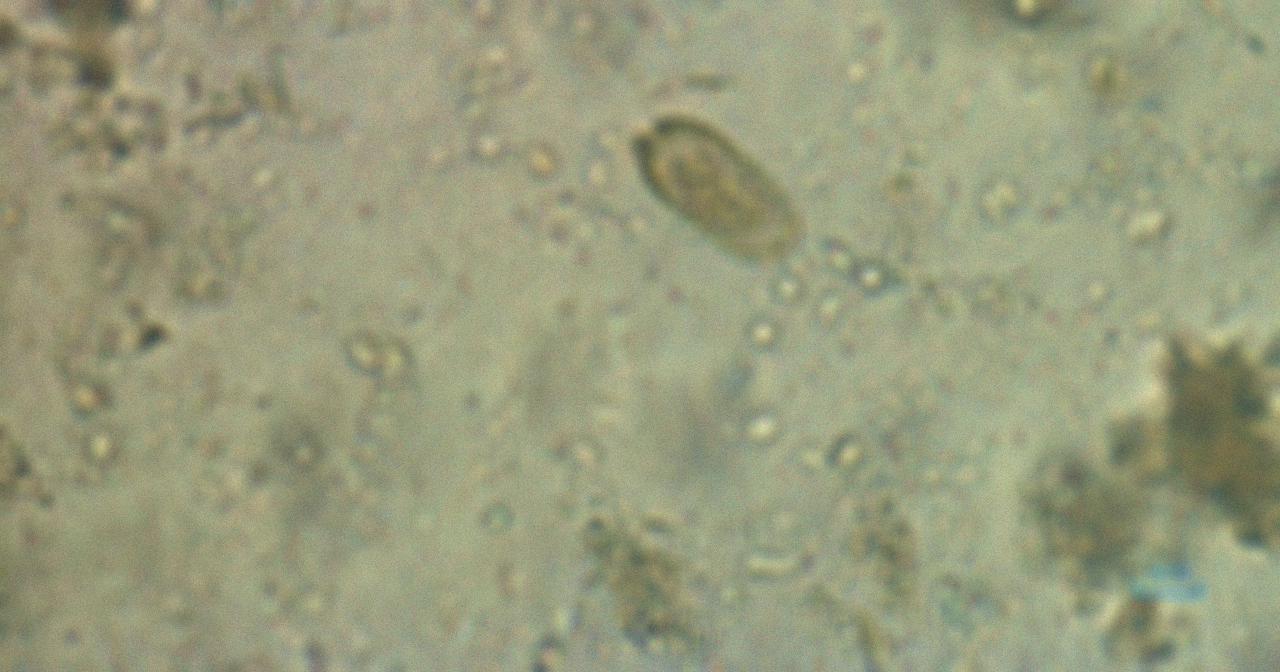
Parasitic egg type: Capillaria philippinensis